Question: I'm currently working on a app-project, in which data (in form of variables) should be stored offline, while using this app.
I have successfully created an 'IndexedDB' database in my app as you can see from the following browser screenshot:

I have created a signature pad where a user can draw their signature. I do not want to upload the signature image immediately to the server. Instead, I want to store the base64 string of the signature in IndexedDB. After storing it, I want to clear the signature pad and store the next signature image as a base64 string in IndexedDB, but avoid losing the string from the first signature.
I created the database with the following code. The variable 'imagetxtb64' is the base64 string of the signature.
'''
storestring: function () {
var signpad = this.getView().byId("digitalSignatureId");
var imagetxtb64 = signpad.getSignatureAsJpeg();
var image = new Image();
var element = document.createElement('a');
image.src = imagetxtb64;
var request = window.indexedDB.open("Offline Database Example", 1);
request.onupgradeneeded = function(event){
var db = event.target.result;
var objectStore = db.createObjectStore("mydata");
};
}
'''
The problem is, I don't know how to store the variable 'imagetxtb64' in IndexedDB. And furthermore i want to have access to this variables later on.
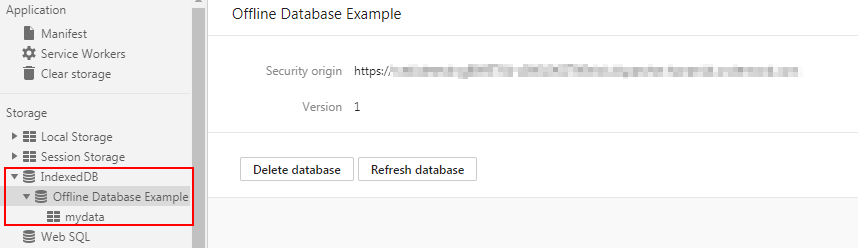
Answer: To store a new object in an object store, you would want to use either the put or add methods. Here is a brief example:
'''
function putThing(db, thing, callback) {
// Start a writable transaction on the object store containing things
var transaction = db.transaction('things', 'readwrite');
// Get the handle to the object store in the transaction
var store = transaction.objectStore('things');
// Listen for when the transaction commits (completes) so we can call the
// callback function to let the caller know the operate is done, both when
// it was done successfully, and when an error occurred.
transaction.oncomplete = function(event) {
var error = undefined;
callback(error, thing);
};
transaction.onerror = function(event) {
var error = event.target.error;
callback(error, thing);
};
// Insert or update the thing in the store
store.put(thing);
// extra note: you could also listen to when the request completes with an
// error or successfully, but keep in mind that when making actual changes
// like add/delete/update, your changes really only take place when the
// transaction completes, not the requests. that is why this example only
// cares about when the transaction completes and not the request. be careful,
// a lot of 'toy' examples on the internet make this mistake of prematurely
// concluding the operation was successful by only looking at whether the
// request completed and not the transaction. that shortcut is only correct
// when you are reading data (in a readonly transaction).
}
putThing(db, myThing, function myCallback(error, thing) {
if(error) {
console.log('problem storing thing', error, thing);
} else {
console.log('stored thing!', thing);
}
});
'''
This is a trivial operation that is well documented in several introductions to indexedDB. I highly recommend reading some <URL>. This is also partly why your question is problematic, because this is one of the first things you can learn reading any introduction to indexedDB on the internet.
The second part of your question is that you want to store a new thing each time. So in that case you probably want to continually add new things to the same store.
By storing the data in the database, you will have access to it later. At any point in time later on you can connect to the database and load data from it. This is also rather trivial and thoroughly covered in pretty much any introduction to indexedDB on the internet.
Edit: this is a followup based on your comment.
So you are a storing a string variable, the base 64 encoding. if that is used as the key path then that distinctly identifies each object in the store. So you want to instead make sure a new entry is stored when executing your function a second time, you probably want to store something different. instead, use an id property. set the id property as the keypath. set the auto-increment flag on the id property when creating the object store.
then, do not set the id property in your object before storing it. then store it. it will get assigned a new id as a result of storing. each time you call put with an object without its keypath, it will get inserted. each time you call put with an object its keypath, it will get replaced.